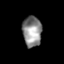
Tissue: skin
Cell type: T cells
Senescence score: 0.8183
Nuclear area (px): 564
Mean DAPI intensity: 141.348